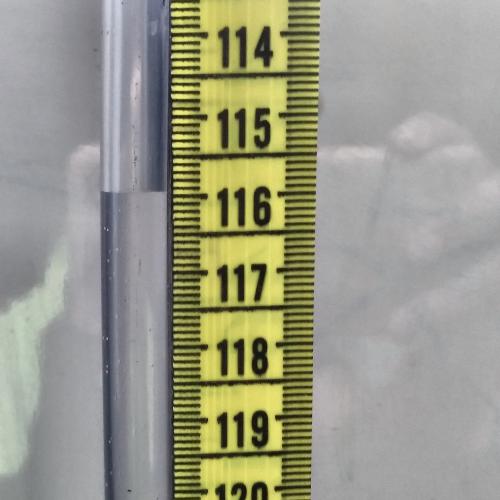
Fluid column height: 115.9 cm